Question: In my layout
'''
<?xml version="1.0" encoding="utf-8"?>
<RelativeLayout
xmlns:android="http://schemas.android.com/apk/res/android"
android:layout_width="fill_parent" android:layout_height="fill_parent"
android:id="@+id/user_pswd_new_root" android:scrollbars="vertical"
android:soundEffectsEnabled="true">
<ScrollView xmlns:android="http://schemas.android.com/apk/res/android" android:id="@+id/ScrollViewLogin" android:layout_width="fill_parent" android:layout_height="wrap_content" android:scrollbarStyle="outsideInset" android:scrollbars="vertical|horizontal" android:visibility="visible">
<RelativeLayout android:layout_width="fill_parent" android:id="@+id/relativeLayout1" android:layout_height="fill_parent">
<ImageView android:background="@drawable/logo_login" android:layout_height="wrap_content" android:id="@+id/imageView1"
android:layout_width="wrap_content" android:layout_alignParentTop="true" android:layout_centerHorizontal="true"
android:padding="0dp" android:layout_margin="0dp"/>
...............
</RelativeLayout>
</ScrollView>
</RelativeLayout>
'''
With the above code, I set in a Dialog and things are shown proeprly, but there is lot of unwanted space above the image which unnecessarily increases the height of the dialog. See the results :

Any idea why the top space is occupied. And how do I get rid of it. Where am I going wrong ?
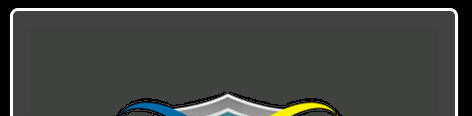
Answer: It's the title of the 'Dialog', which is empty because you didn't specify a title (but the view is still there). You have to remove it, for example like this:
'''
class MyDialog extends Dialog {
@Override
protected void onCreate(Bundle savedInstanceState) {
// make sure to call requestWindowFeature before setContentView
requestWindowFeature(Window.FEATURE_NO_TITLE);
setContentView(R.layout.my_dialog_layout);
// other initialization code
}
// ...
}
'''
But that depends on whether you are using a simple 'Dialog' or an 'AlertDialog'. If this doesn't work for you, post your dialog-creation code (Java) and I'll update my answer to show how to remove the title in your case.